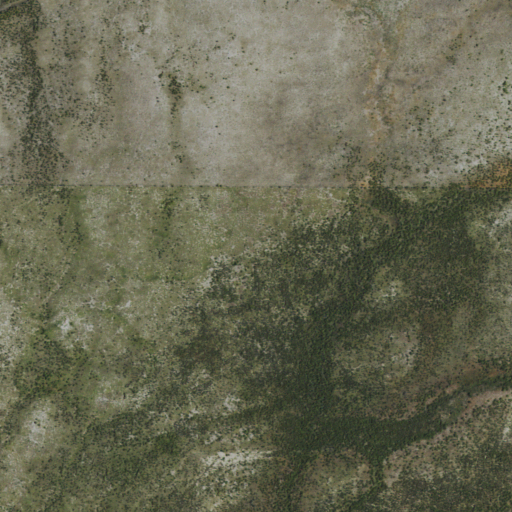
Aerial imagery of plain(s) in Nevada named Wilson Meadows containing shrub, herbaceous wetlands, and woody wetlands